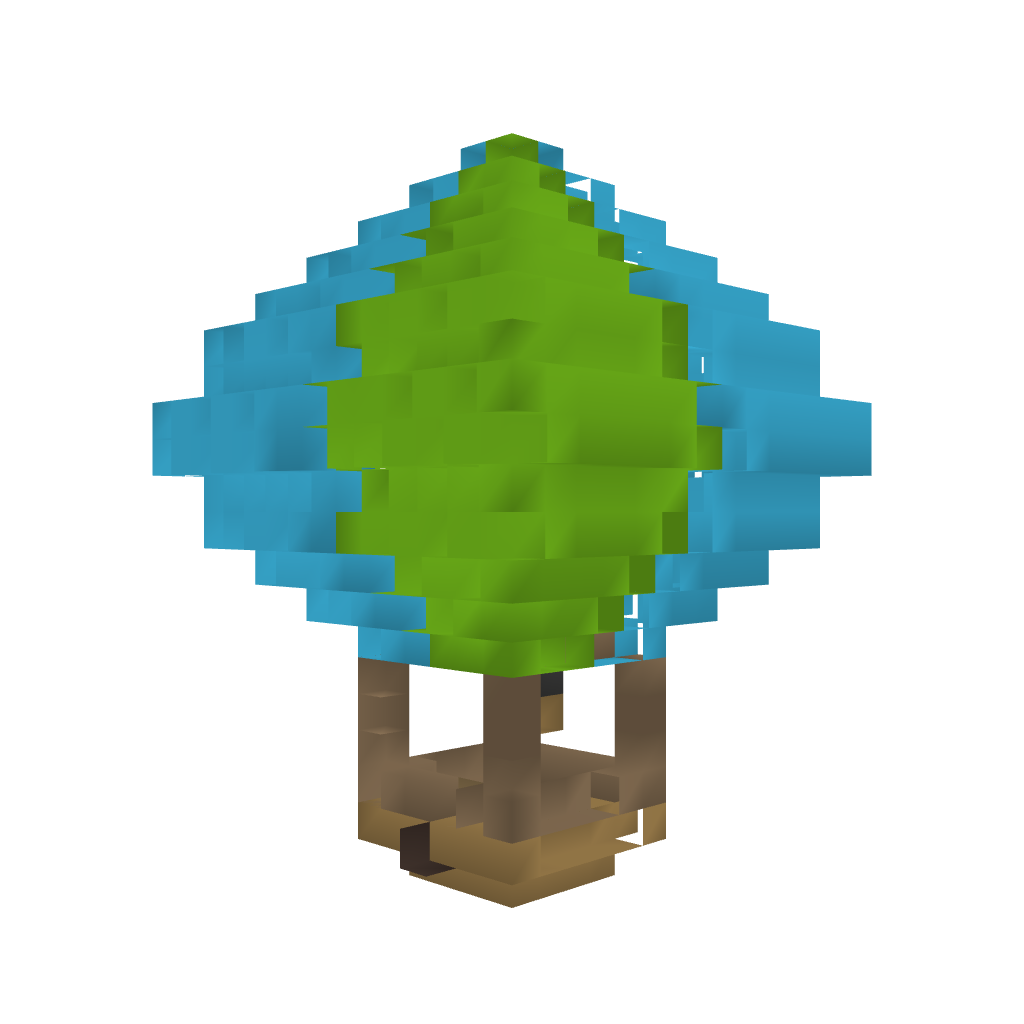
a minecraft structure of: Hot air balloon